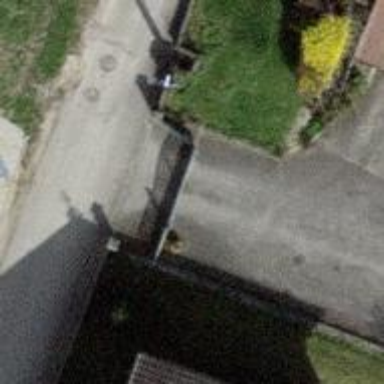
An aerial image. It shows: Gate.